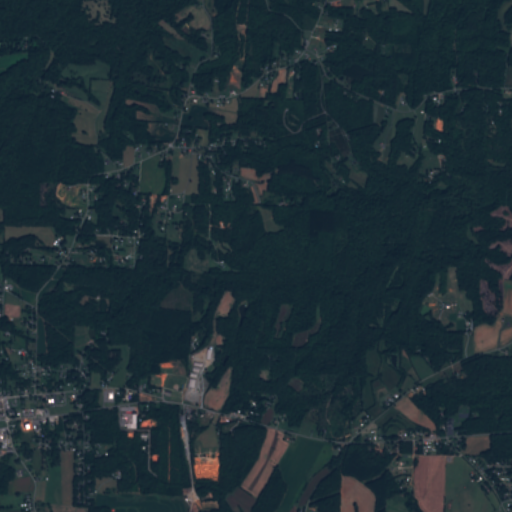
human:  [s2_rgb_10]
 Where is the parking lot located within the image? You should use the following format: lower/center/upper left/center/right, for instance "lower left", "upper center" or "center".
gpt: The parking lot is located in the lower left of the image.
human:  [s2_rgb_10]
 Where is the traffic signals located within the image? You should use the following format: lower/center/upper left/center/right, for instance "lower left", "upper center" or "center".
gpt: The traffic signals is located in the lower left of the image.
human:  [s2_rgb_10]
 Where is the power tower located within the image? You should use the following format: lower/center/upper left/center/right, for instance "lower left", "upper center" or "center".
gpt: There is no power tower in the image.